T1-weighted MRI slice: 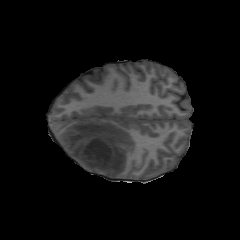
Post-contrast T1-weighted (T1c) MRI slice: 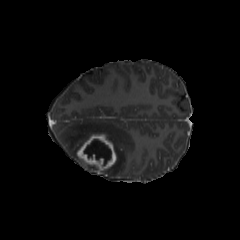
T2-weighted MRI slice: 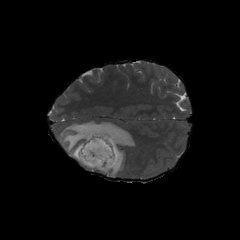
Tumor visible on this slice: yes